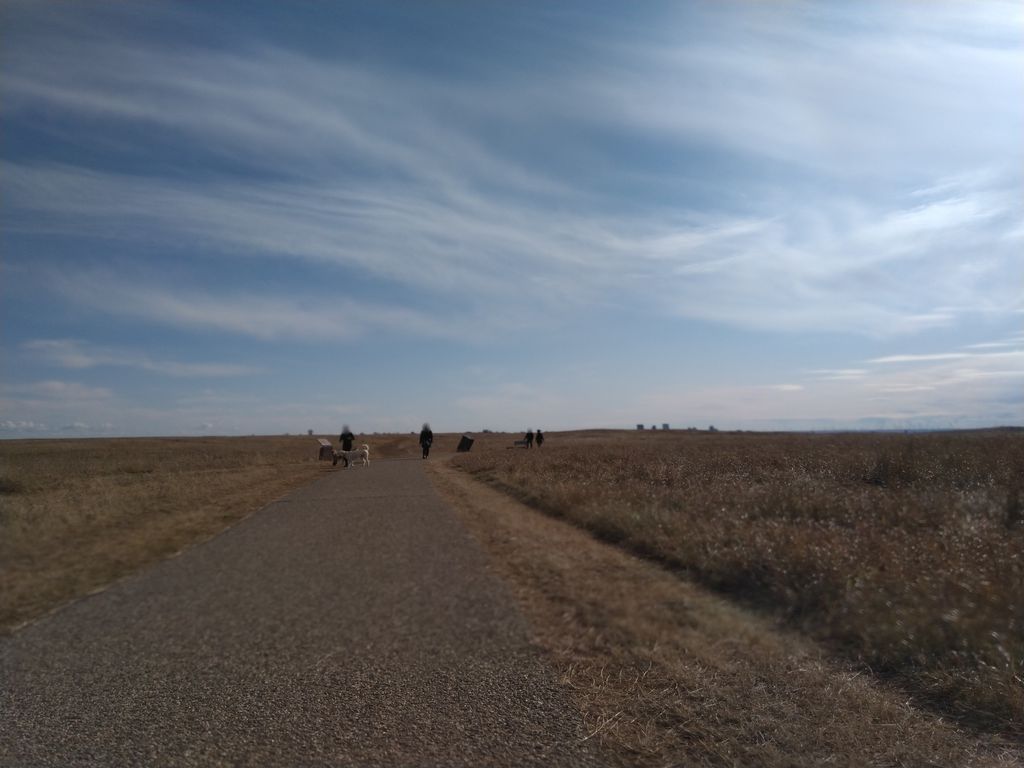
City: calgary